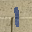
Label: 1